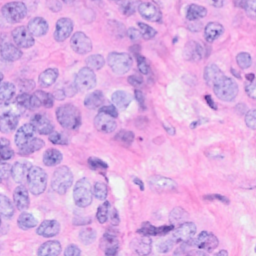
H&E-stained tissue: Breast